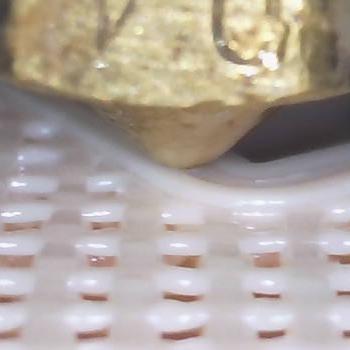
Flow rate: 126%